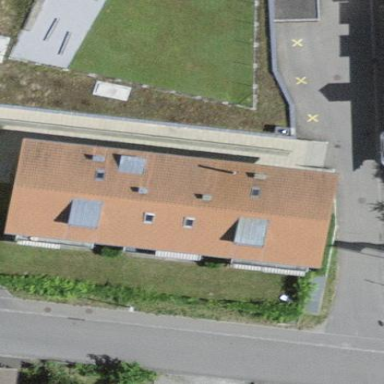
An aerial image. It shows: View of apartment building.